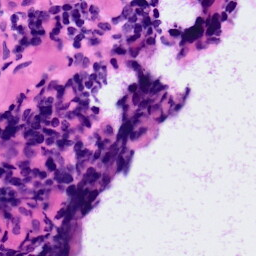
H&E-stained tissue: LymphNode